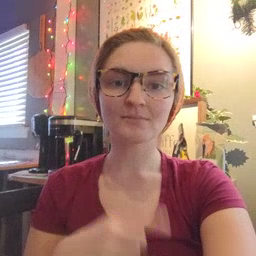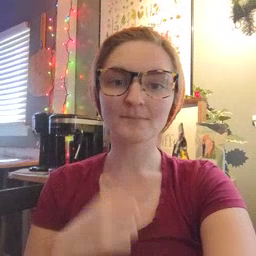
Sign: uncle